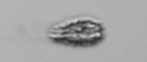
Label: Pseudochattonella_farcimen